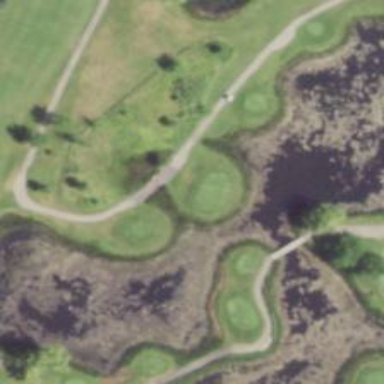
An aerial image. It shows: Water hazard on golf course. The hazard is natural water feature.